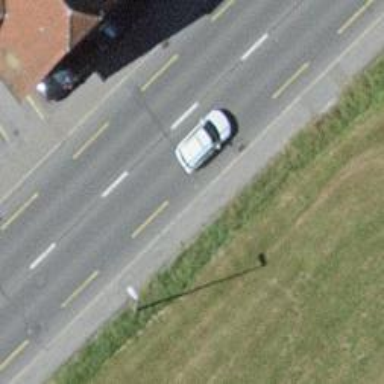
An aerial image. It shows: Primary highway with cycle lane. There are trolley wires present and separate sidewalks on both sides.